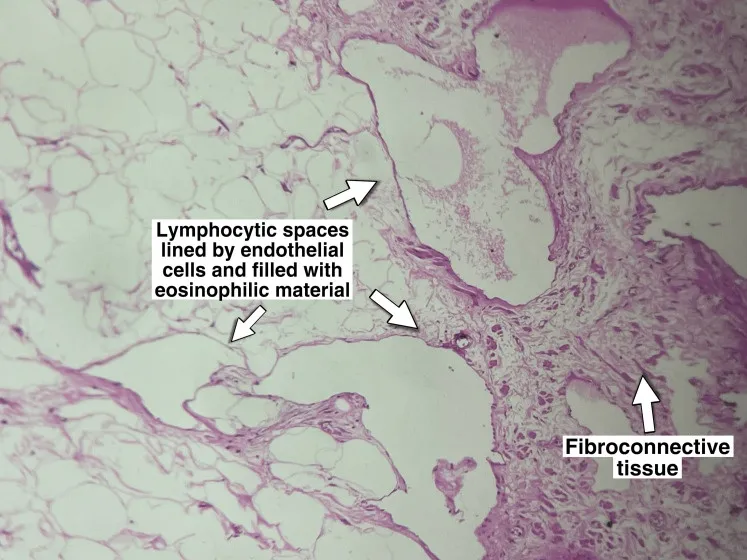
Lymphocystic spaces lined by endothelial cells and filled with eosinophilic material.
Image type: pathology (h&e)